Question: progressbar example in android application.
How can I create cycle bar as like below in android.

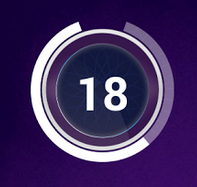
Answer: I think something similar was answered here:
<URL>
and you can find more styles here:
<URL>